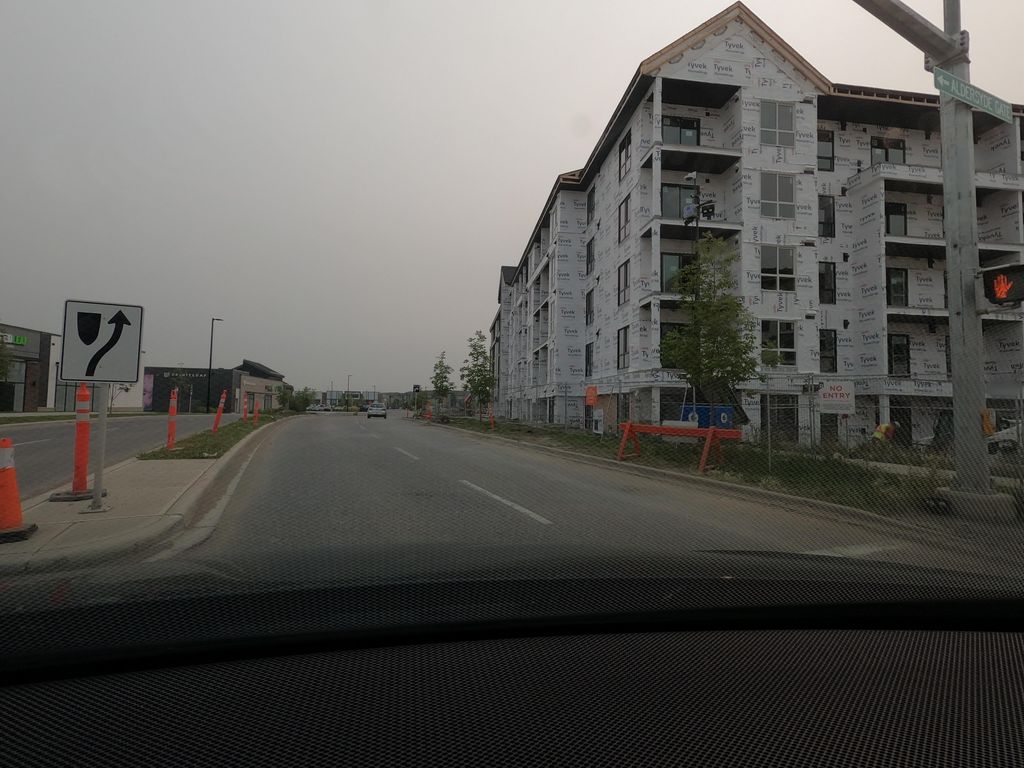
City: calgary